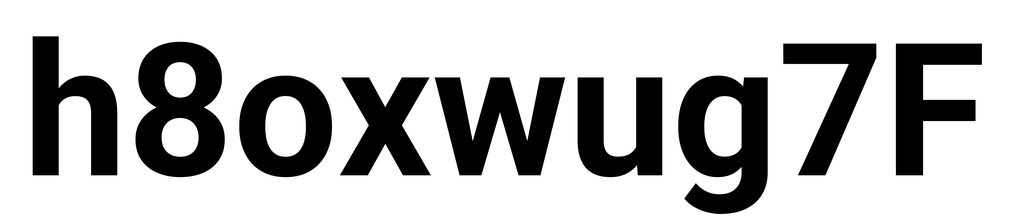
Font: Roboto_Bold